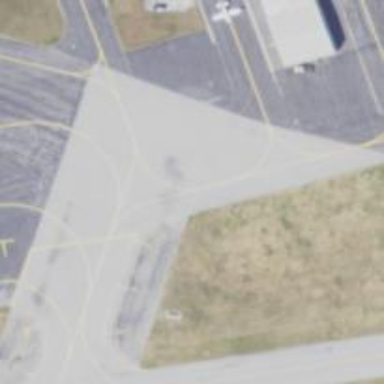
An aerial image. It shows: View of taxiway at the airport.